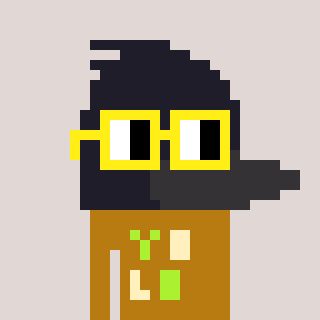
a pixel art character with square yellow glasses, a raven-shaped head and a gold-colored body on a warm background